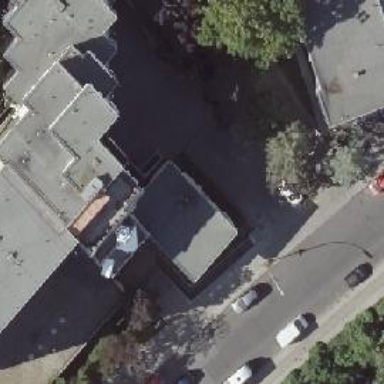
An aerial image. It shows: Part of building is shown in the image.